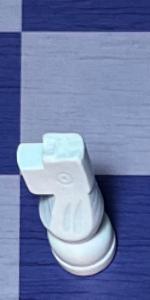
Label: Knight_White